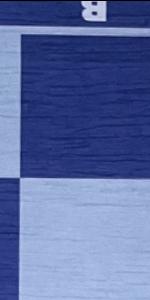
Label: Empty